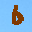
Label: 6